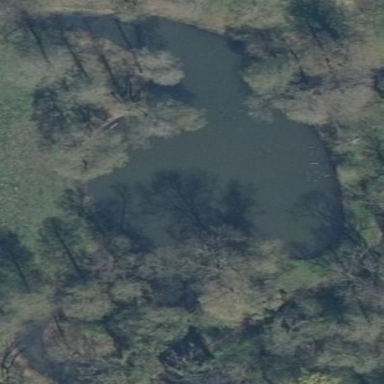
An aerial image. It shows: Peaceful pond surrounded by nature.